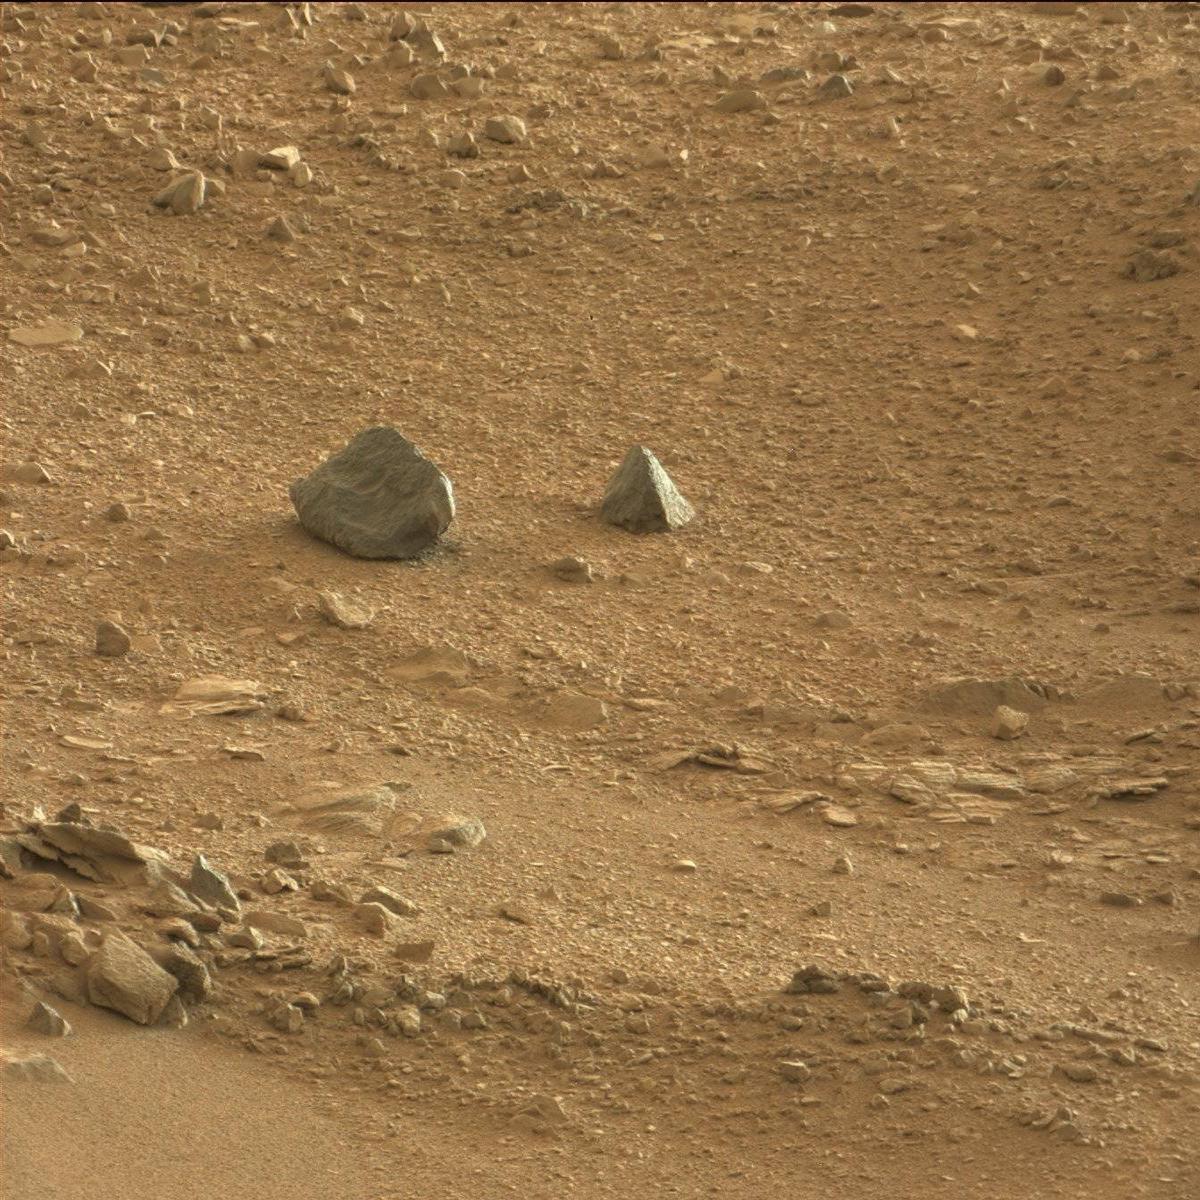
Terrain classes present: Bedrock, Rock, Sand / Soil